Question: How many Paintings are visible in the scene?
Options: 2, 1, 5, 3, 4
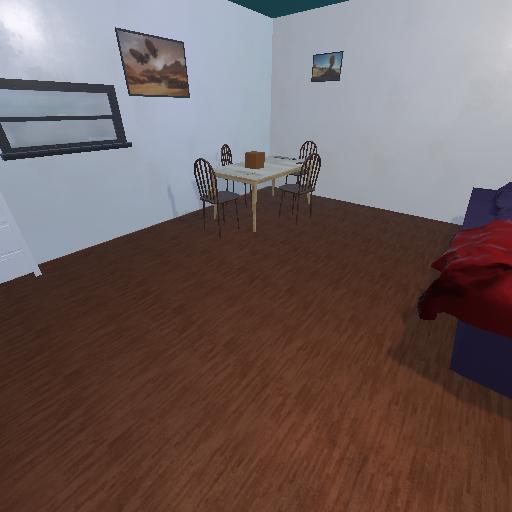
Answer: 2